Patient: sex F, age 55
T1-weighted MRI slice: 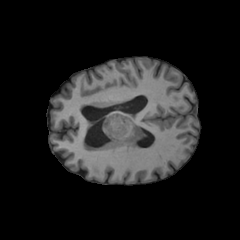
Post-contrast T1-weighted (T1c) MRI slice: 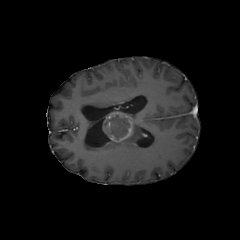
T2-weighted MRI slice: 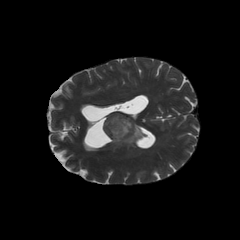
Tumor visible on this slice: yes
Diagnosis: Glioblastoma, IDH-wildtype
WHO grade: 4